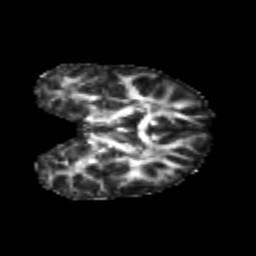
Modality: FA
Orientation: coronal
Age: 21
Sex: female
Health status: healthy
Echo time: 0.074 s